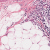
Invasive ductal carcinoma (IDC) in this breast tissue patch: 1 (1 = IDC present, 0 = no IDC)